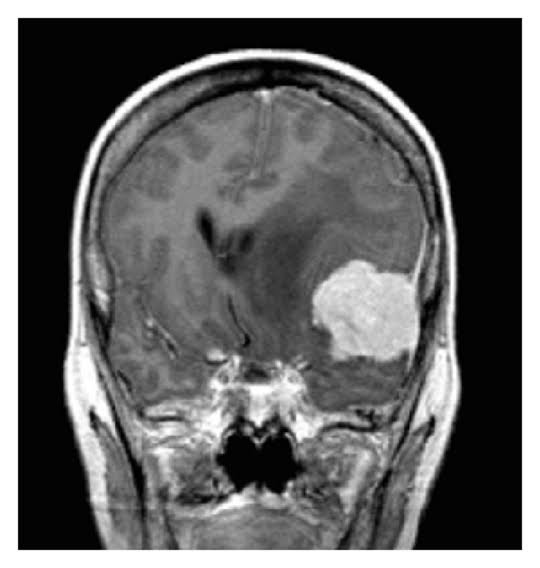
Label: meningioma